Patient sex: M
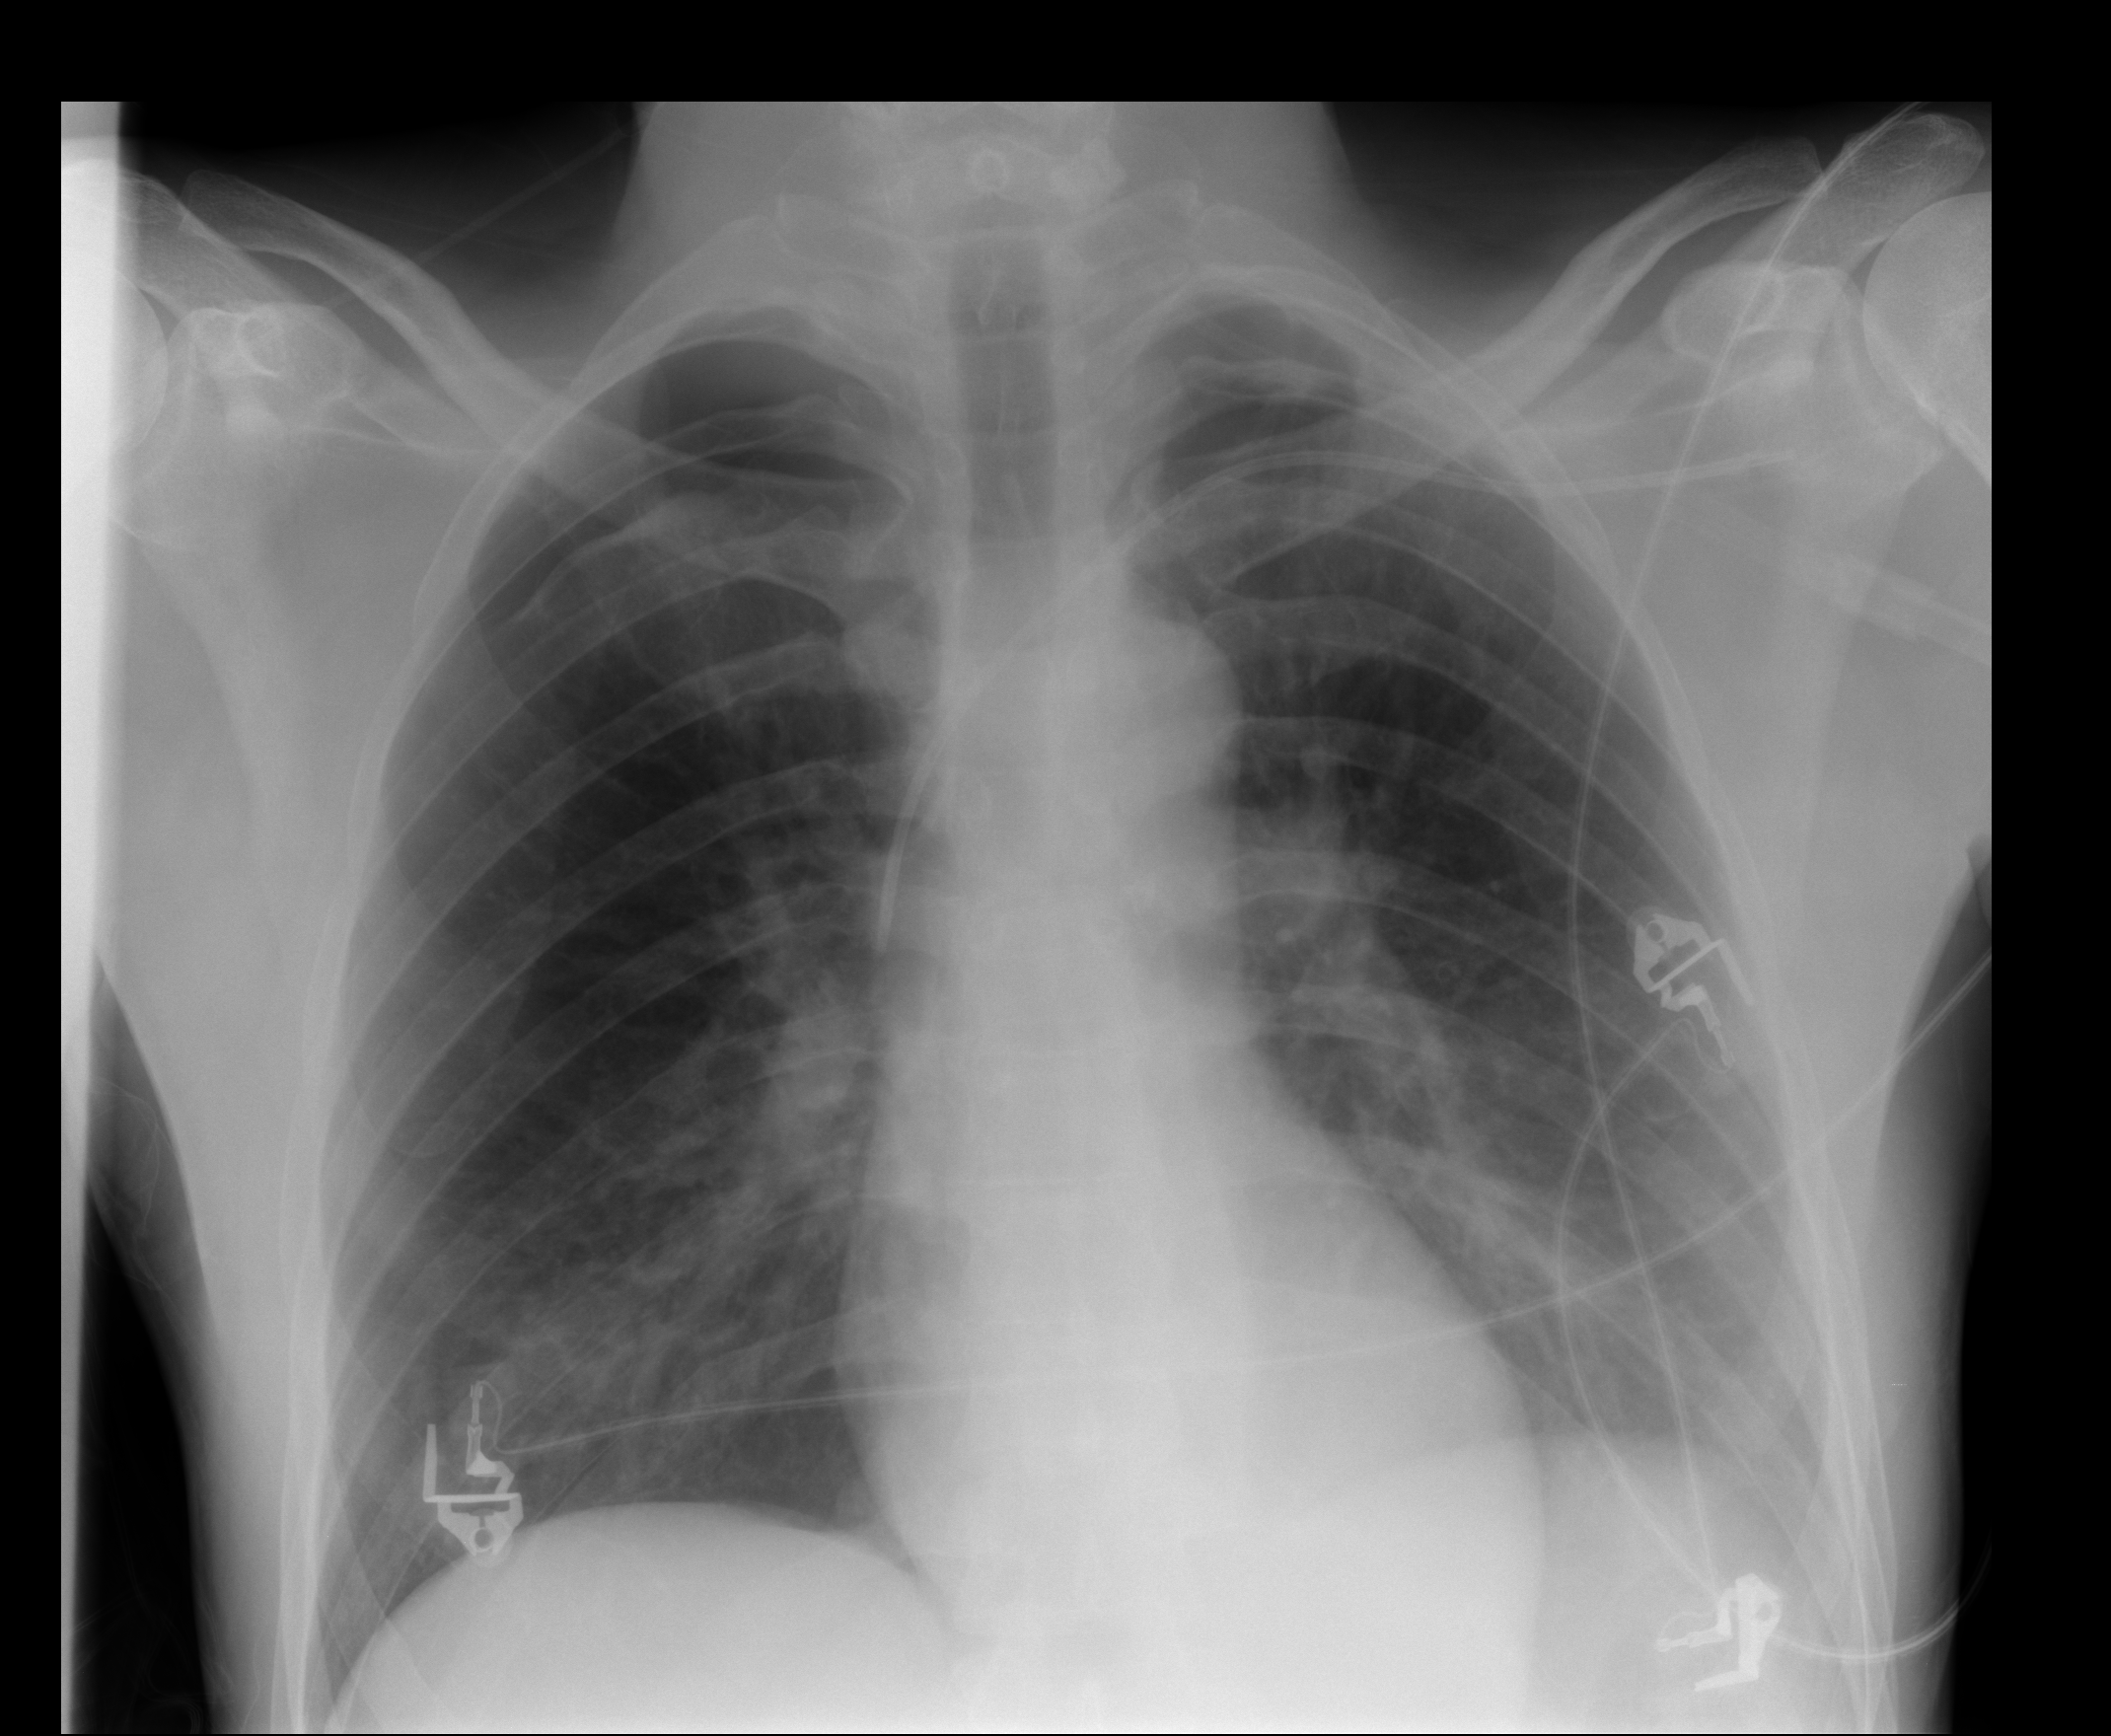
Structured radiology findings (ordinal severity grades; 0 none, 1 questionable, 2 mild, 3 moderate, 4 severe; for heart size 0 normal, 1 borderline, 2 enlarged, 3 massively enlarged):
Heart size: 0
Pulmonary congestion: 0
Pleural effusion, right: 0
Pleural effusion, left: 0
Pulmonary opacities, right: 0
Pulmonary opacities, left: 0
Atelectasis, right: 2
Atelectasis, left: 2